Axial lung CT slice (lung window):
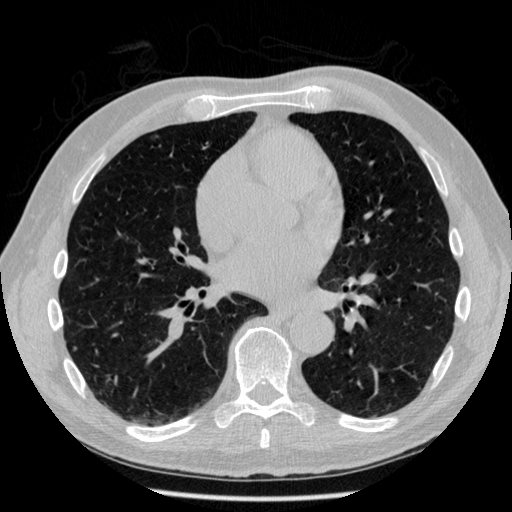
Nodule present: no